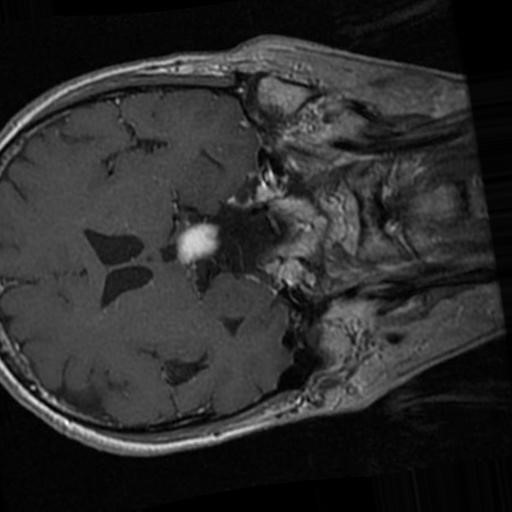
Label: brain_menin